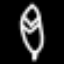
Label: leaf